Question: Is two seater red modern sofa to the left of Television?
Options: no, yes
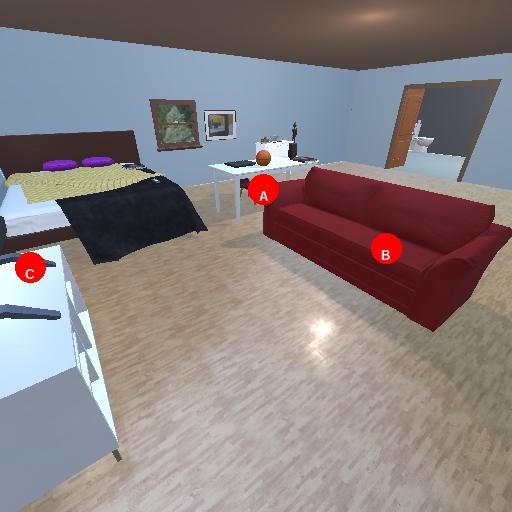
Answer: no